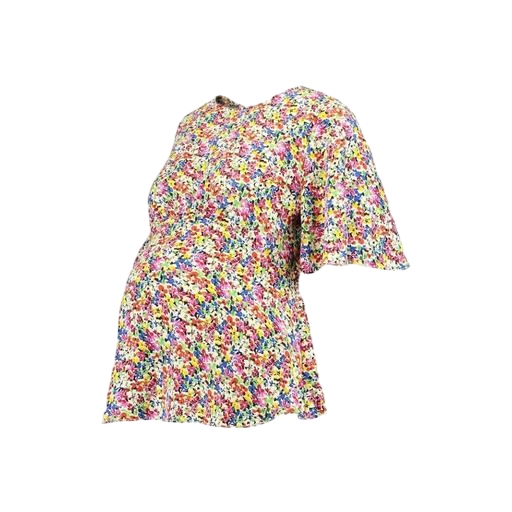
multicolor maternity slouch pocket blouse, multicolor floral vintage blouse, multicolor floral print t-shirt, white background